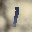
Label: 1